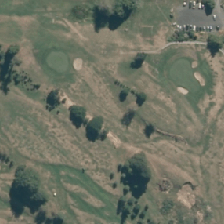
Land cover: urban_parkland